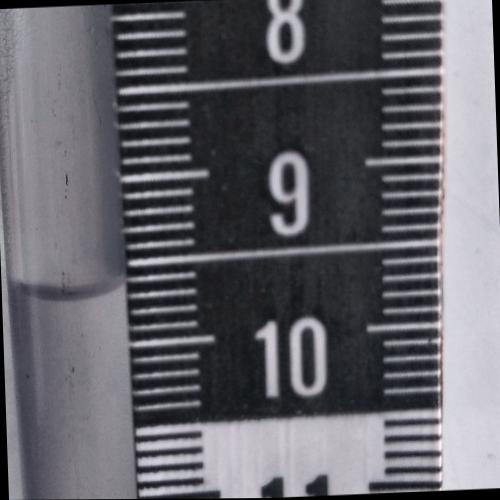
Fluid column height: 9.6 cm